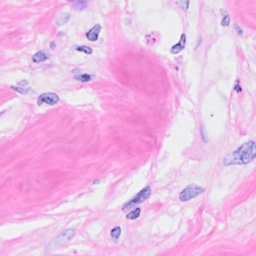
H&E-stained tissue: Breast